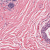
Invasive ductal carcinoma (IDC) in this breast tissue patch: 0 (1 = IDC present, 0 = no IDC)